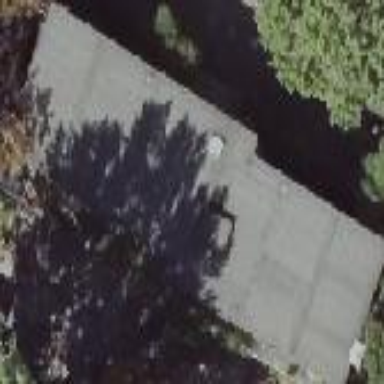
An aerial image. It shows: Flat-roofed kindergarten building.